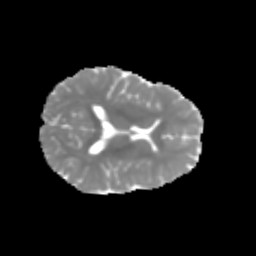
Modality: MD
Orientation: axial
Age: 6
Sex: female
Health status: healthy